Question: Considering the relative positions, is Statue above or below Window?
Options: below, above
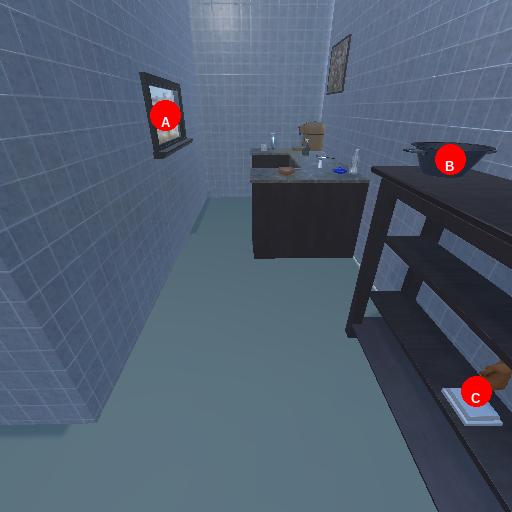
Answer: below